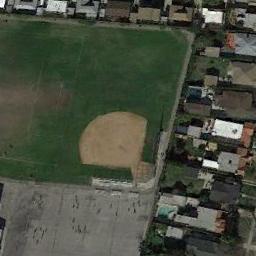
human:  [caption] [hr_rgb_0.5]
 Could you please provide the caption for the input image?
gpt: The baseball field is surrounded by neat rows of small houses .

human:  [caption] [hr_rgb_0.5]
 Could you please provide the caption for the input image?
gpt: A baseball diamond is surrounded by many buildings .

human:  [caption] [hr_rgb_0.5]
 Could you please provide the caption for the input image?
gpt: There is a baseball diamond in the left of the houses .

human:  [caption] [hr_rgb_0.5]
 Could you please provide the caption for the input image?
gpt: A baseball diamond next to a open area and the residential area around it .

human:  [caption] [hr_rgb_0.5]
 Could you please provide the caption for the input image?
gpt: Many buildings are next to  the baseball diamond .